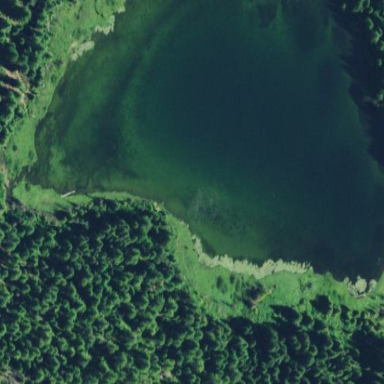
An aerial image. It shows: Beautiful lake surrounded by nature.